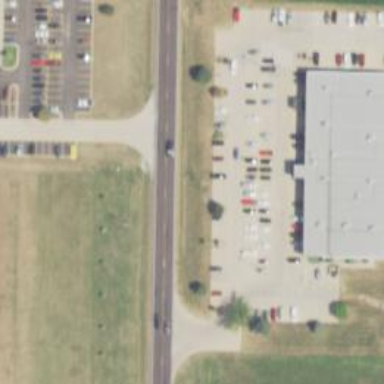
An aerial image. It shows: Commercial area.